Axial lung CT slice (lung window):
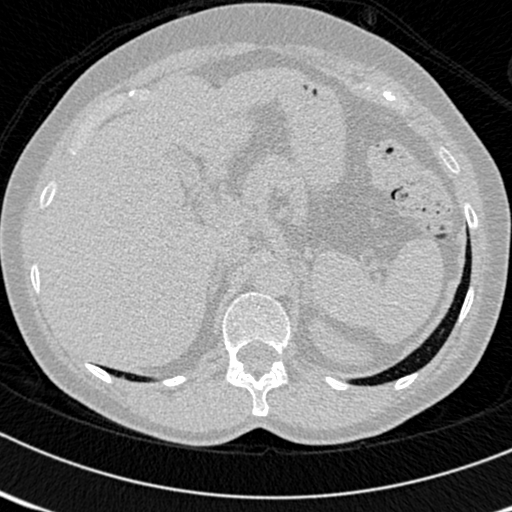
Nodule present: no